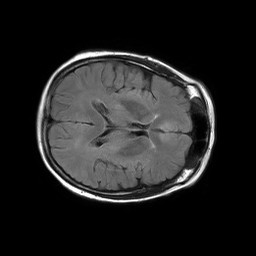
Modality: FLAIR
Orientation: axial
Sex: female
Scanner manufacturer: philips
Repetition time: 11 s
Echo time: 0.125 s